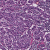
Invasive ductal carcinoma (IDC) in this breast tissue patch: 1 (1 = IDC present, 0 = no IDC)